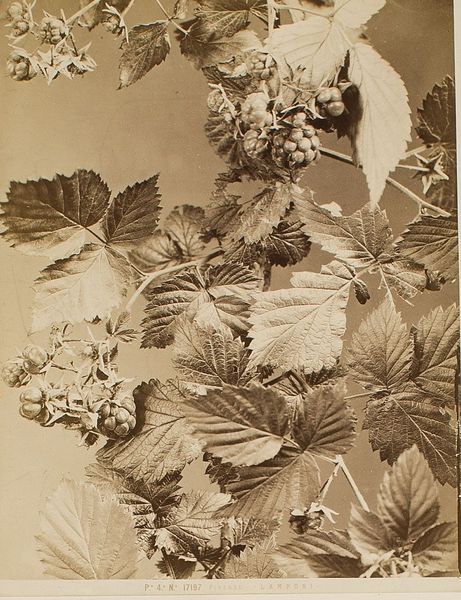
Titel: P. 4. N.&#xB0; 17197 FIRENZE - LAMPONI
Künstler: Fratelli Alinari
Standort: Hamburg
Institution: Museum für Kunst und Gewerbe Hamburg
Schlagwörter: baum, strauch, frucht, foto, fotografie, photographie, photo, karton, albumin, lichtbild, naturfotografie, sachfotografie, bildwerke, angewandte und bildende kunst, hessische systematik, bäume, sträucher, früchte, tierfotografie, naturphotographie, tierphotographie, schwarzweißpositivverfahren, silbersalzverfahren, schwarzweißfotografie, objektstudien, sachphotographie, albuminpapier, pflanzenfotografie, himbeer